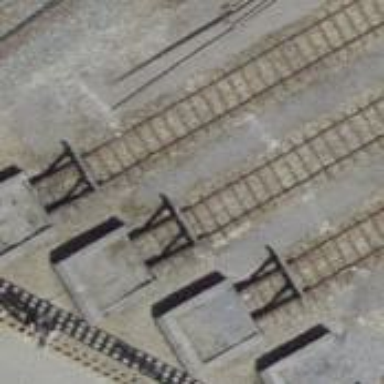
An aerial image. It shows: Railway buffer stop.